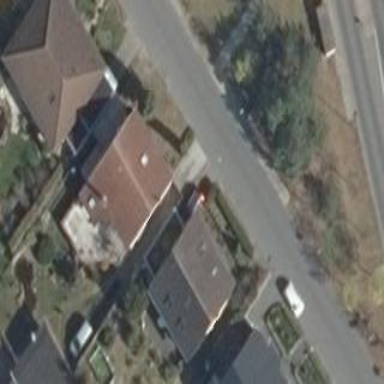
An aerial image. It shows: Residential building.